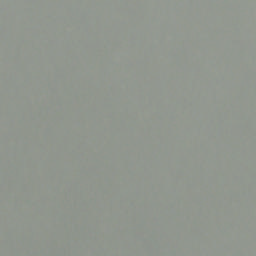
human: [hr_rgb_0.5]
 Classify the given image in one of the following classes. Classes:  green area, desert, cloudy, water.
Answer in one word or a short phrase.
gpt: cloudy